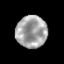
Tissue: prostate
Cell type: T cells
Senescence score: 0.3396
Nuclear area (px): 978
Mean DAPI intensity: 162.16